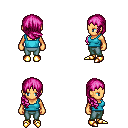
a pixel art fantasy rpg character, female body template, human, tanned skin, teal pirate shirt, teal pants, pink right-swept hairstyle, gold boots, four views (front, back, left, right), 2x2 character sprite sheet, small pixel art, hard edges, no anti-aliasing